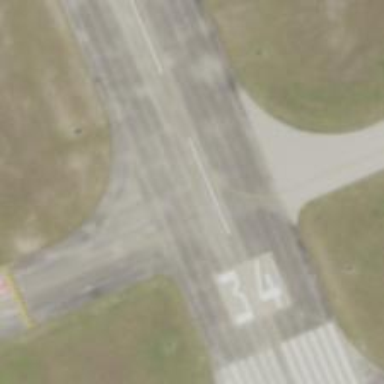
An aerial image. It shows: View of taxiway at the airport.